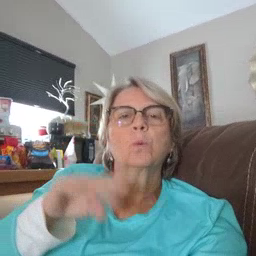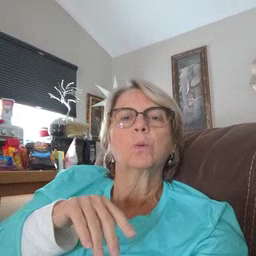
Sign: blue